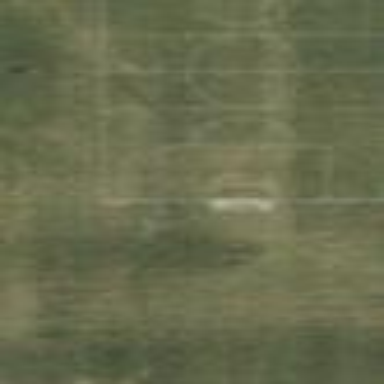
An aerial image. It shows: Soccer pitch for outdoor sports and leisure activities.